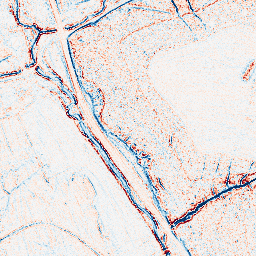
Category: edge_preserving
Decomposition family: bilateral
Decomposition parameters: d: 5
sigma_color: 75
sigma_space: 50
Upsampling method: sinc_blackman
Upsampling parameters: scale: 2
kernel_size: 8
Upsampling scale: 2